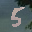
Label: 5